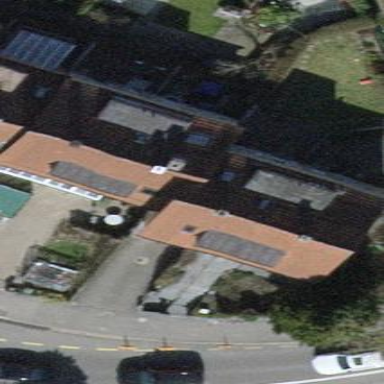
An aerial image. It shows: Building with tiled roof.